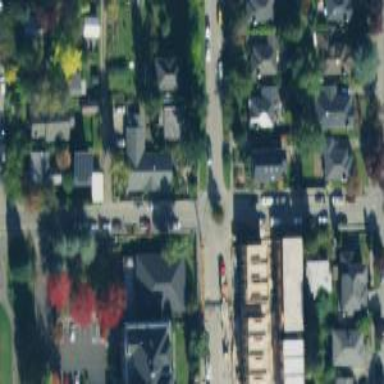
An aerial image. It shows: Residential road with separate sidewalk.